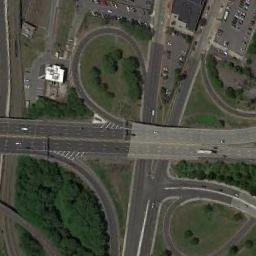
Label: overpass